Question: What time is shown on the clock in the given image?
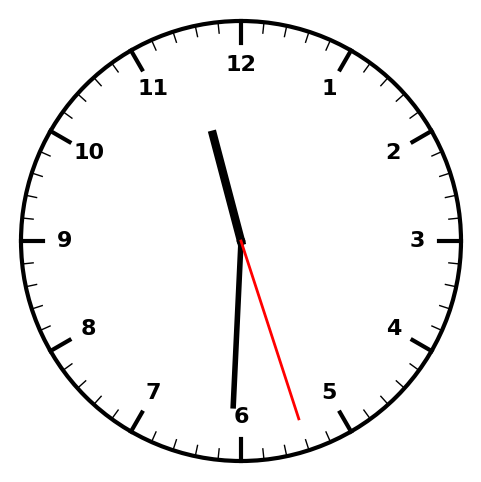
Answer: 11:30:27